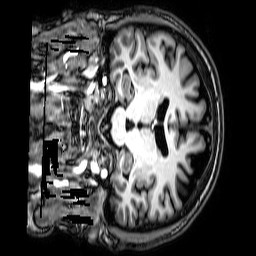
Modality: T1w
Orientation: coronal
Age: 42
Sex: male
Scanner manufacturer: philips
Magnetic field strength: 3 T
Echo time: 0.0038 s